Question: I have a ViewController.xib file. This has a main view. I added a subview to that and added all of my objects there. I now no longer want that subview and I want to move all of the objects to the superview. Image below:

When I try to move all of the objects to the superview by dragging them up the formatting gets all messed up (they all get centered on the superview). It is very hard to get them reformatted. Is there an easy way to get rid of the superview and put the subview in its place?
Thanks.
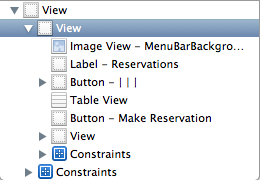
Answer: simply drag the subview out of the super view and add the main view reference to the subview i:e, connect the super view outlet to the subview now the super view remains just empty view which has no connections to controller .You can delete it also . but make sure u made subview as ur main view outlet . hope u got me.